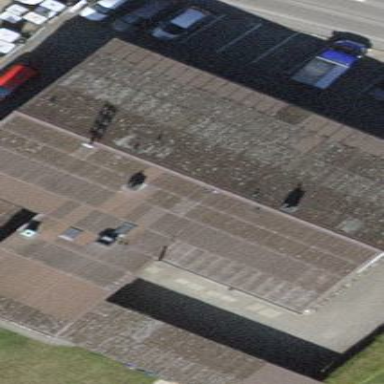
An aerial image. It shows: Industrial building with gabled roof.